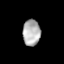
Tissue: lung
Cell type: Others
Senescence score: 0.1309
Nuclear area (px): 446
Mean DAPI intensity: 178.966